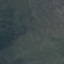
Land use / land cover: HerbaceousVegetation